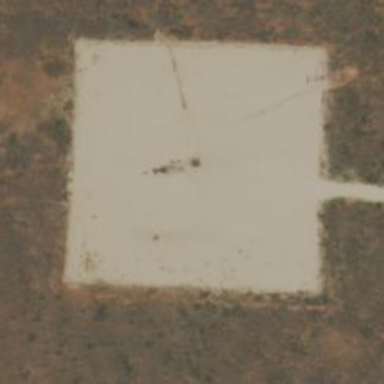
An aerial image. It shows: Petroleum well.